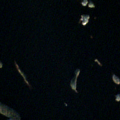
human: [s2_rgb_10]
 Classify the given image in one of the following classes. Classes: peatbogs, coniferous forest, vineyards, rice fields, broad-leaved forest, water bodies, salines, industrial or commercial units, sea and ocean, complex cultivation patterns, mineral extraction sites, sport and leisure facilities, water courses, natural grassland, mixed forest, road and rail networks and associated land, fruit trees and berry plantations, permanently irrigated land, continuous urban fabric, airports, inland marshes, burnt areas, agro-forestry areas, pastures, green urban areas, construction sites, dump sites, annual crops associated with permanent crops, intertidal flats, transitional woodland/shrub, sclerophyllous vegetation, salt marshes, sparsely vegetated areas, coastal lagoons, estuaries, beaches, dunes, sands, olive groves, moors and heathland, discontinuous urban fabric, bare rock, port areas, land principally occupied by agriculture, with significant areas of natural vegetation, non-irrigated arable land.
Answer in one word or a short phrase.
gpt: coniferous forest, mixed forest, water bodies